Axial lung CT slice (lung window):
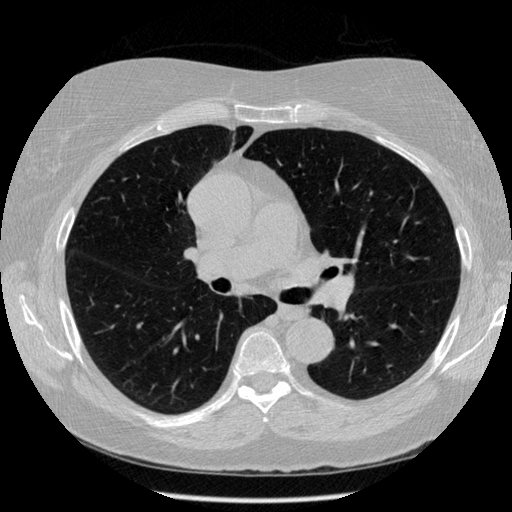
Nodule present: no